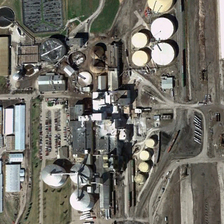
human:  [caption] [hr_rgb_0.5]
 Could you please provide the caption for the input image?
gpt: many storage tanks are scattered in a factory .

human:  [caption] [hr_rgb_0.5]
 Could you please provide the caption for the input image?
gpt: many storage tanks are scattered in a factory .

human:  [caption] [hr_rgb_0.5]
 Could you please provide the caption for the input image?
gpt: many storage tanks are scattered in a factory .

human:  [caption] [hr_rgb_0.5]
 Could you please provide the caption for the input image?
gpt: many storage tanks are scattered in a factory .

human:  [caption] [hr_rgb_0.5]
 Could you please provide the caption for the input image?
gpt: many storage tanks are scattered in a factory .